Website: walmart
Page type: billing-address
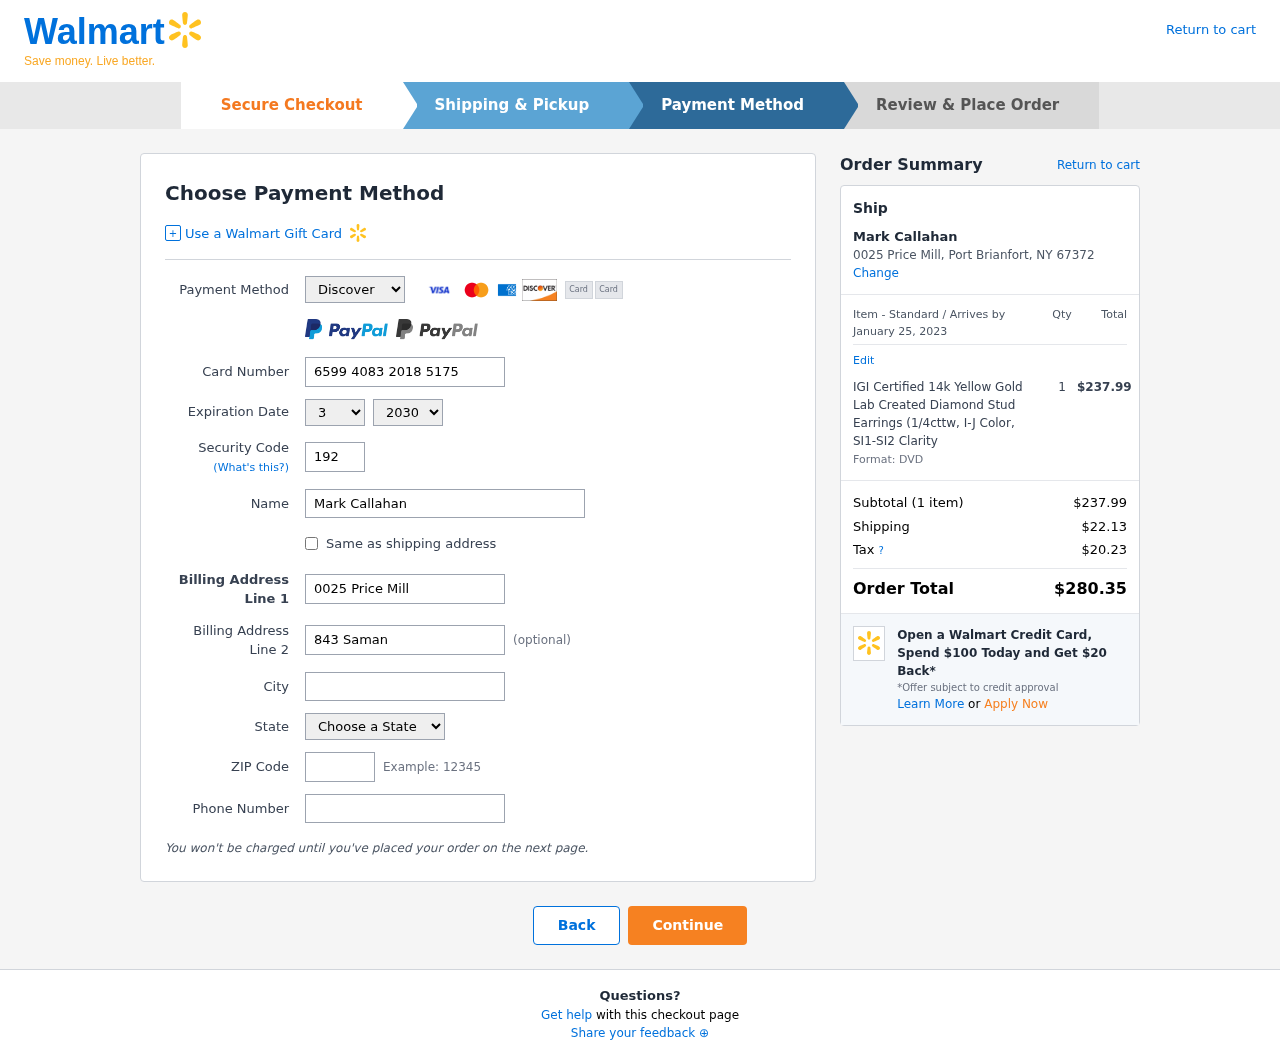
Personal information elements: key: PII_CARD_CVV
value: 192
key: PII_CARD_EXPIRY_MONTH
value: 03
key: PII_CARD_EXPIRY_YEAR
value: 30
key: PII_CARD_NUMBER
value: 6599 4083 2018 5175
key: PII_CARD_TYPE
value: Discover
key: PII_CITY
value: Port Brianfort
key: PII_CITY_STATE_ZIP
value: Port Brianfort, NY 67372
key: PII_FULLNAME
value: Mark Callahan
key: PII_PHONE
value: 6996915111
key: PII_POSTCODE
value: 67372
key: PII_STATE
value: New York
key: PII_STREET
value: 0025 Price Mill
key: PII_STREET2
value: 843 Samantha Stream
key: PII_FULLNAME2
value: Mark Callahan
Product elements: key: PRODUCT1_NAME
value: IGI Certified 14k Yellow Gold Lab Created Diamond Stud Earrings (1/4cttw, I-J Color, SI1-SI2 Clarity
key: PRODUCT1_PRICE
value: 237.99
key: PRODUCT1_QUANTITY
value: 1
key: PRODUCT1_DESC
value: Format: DVD
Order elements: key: ORDER_DELIVERY_DATE
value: January 25, 2023
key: ORDER_NUM_ITEMS
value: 1
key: ORDER_SUBTOTAL
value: $237.99
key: ORDER_SHIPPING_COST
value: $22.13
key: ORDER_TAX
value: $20.23
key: ORDER_TOTAL
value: $280.35